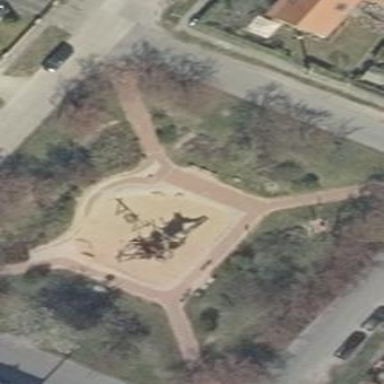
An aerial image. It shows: Playground with sandy surface.